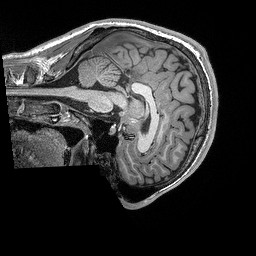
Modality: T1w
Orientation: sagittal
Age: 20
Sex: male
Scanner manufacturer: siemens
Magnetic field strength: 3 T
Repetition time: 2.3 s
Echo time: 0.00298 s